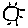
Label: sun